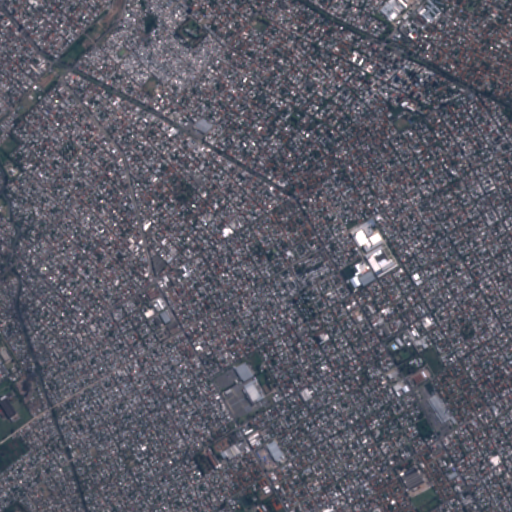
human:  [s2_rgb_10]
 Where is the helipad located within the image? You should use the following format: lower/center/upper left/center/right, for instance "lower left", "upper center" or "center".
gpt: The helipad is located in the upper center of the image.
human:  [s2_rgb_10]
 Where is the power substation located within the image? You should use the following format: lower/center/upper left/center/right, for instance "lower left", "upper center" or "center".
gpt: The power substation is located in the lower right of the image.
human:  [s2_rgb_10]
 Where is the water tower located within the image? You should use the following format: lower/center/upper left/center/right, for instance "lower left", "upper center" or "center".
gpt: The water tower is located in the upper right of the image.
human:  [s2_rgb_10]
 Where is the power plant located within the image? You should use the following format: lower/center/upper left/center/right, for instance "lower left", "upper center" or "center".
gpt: There is no power plant in the image.